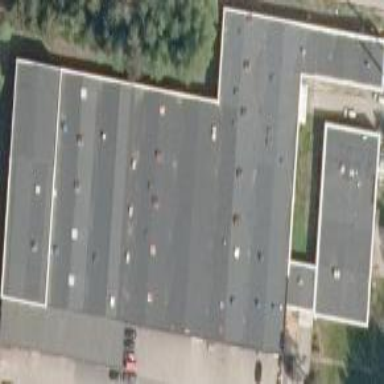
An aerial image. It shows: Warehouse.